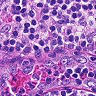
Metastatic tissue present: no